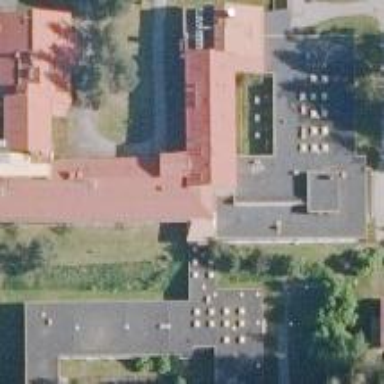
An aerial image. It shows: Hospital building.